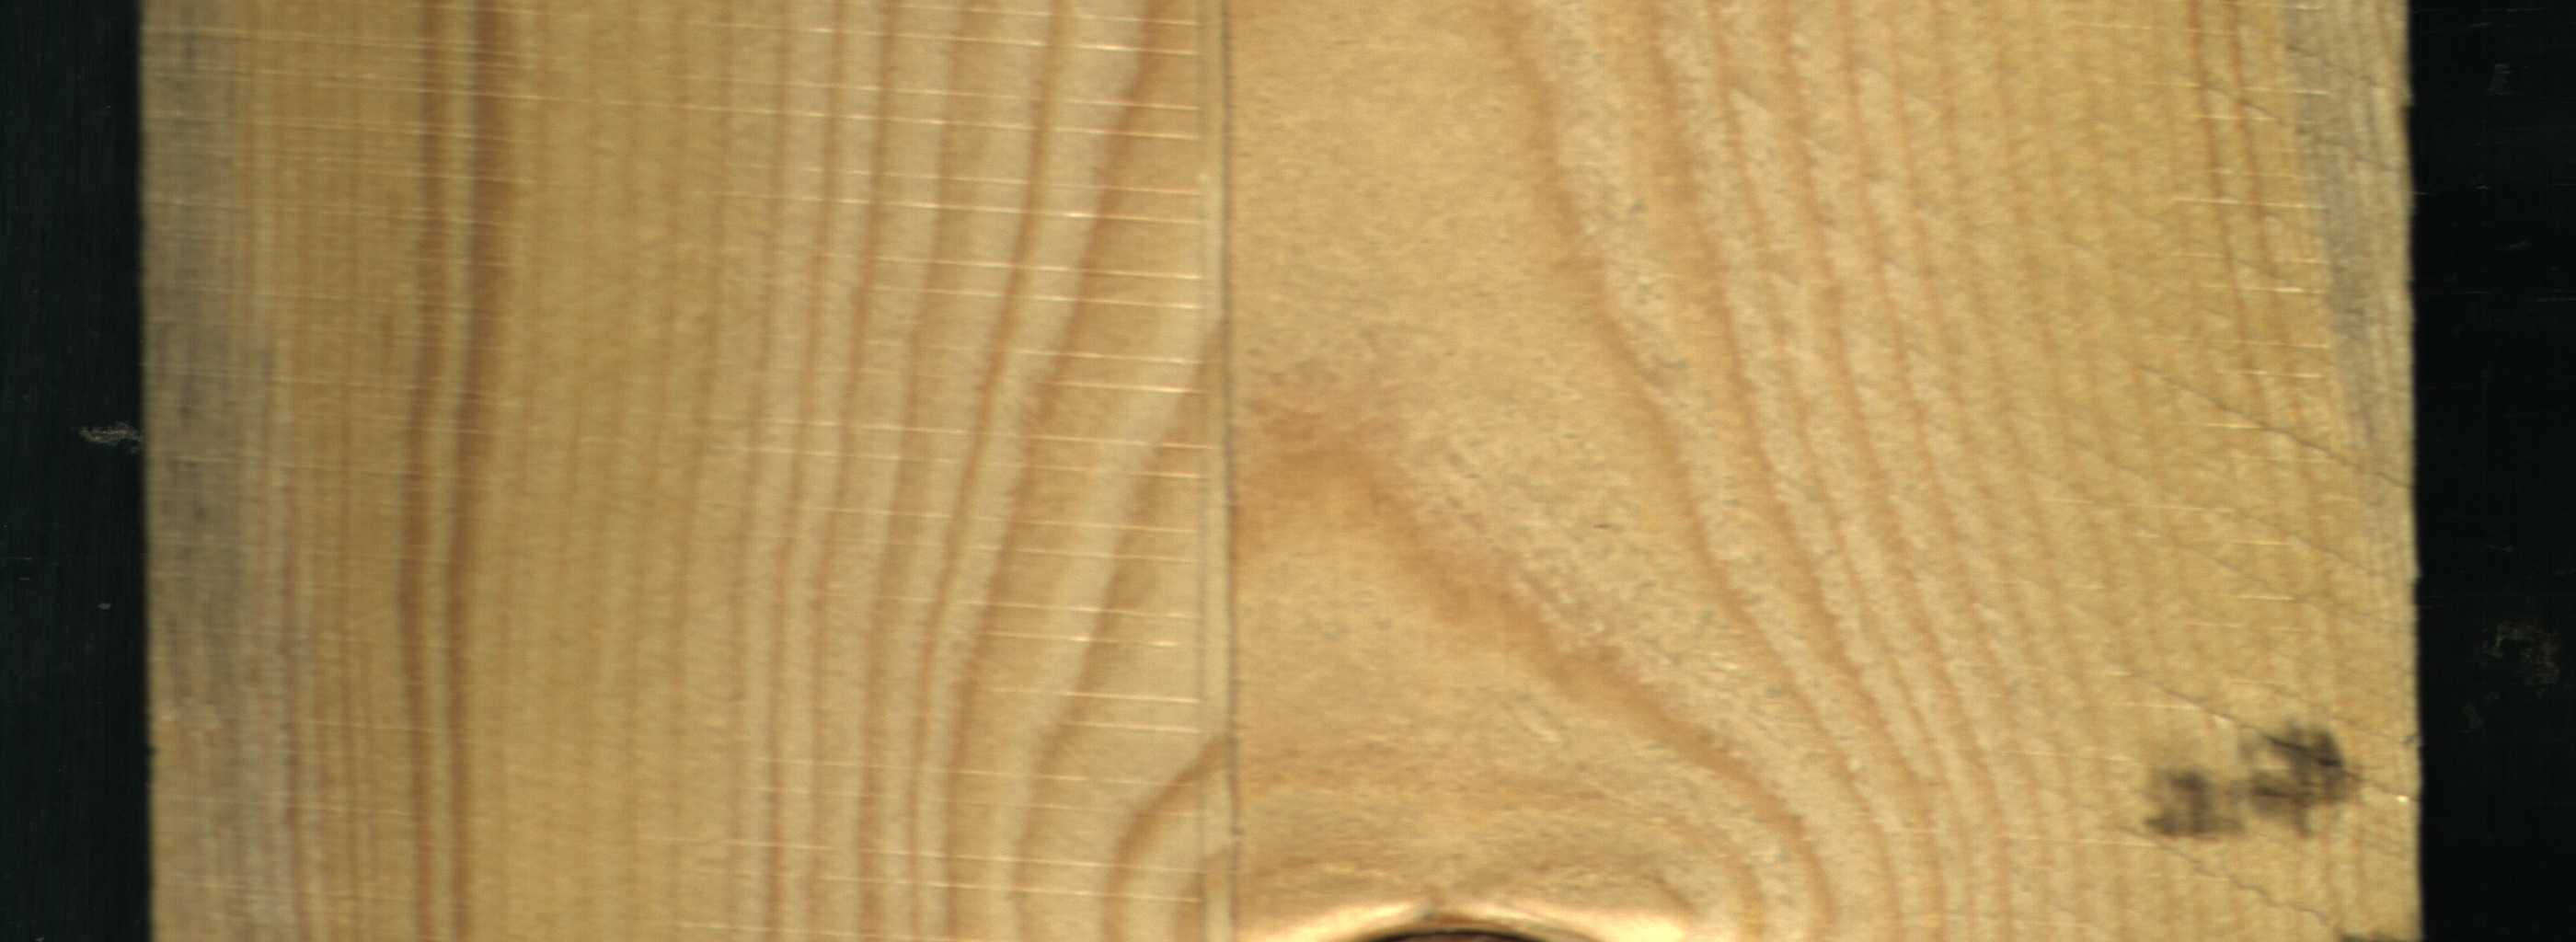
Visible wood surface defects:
Blue_Stain
Blue_Stain
Dead_Knot